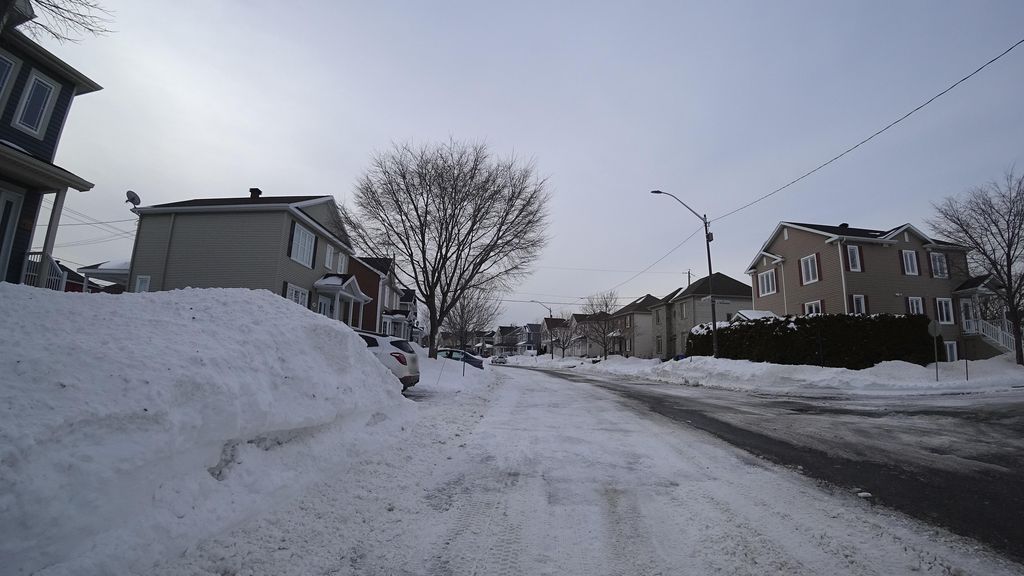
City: quebec_city